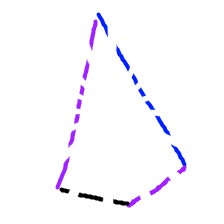
Shape: kite